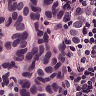
Metastatic tissue present: yes